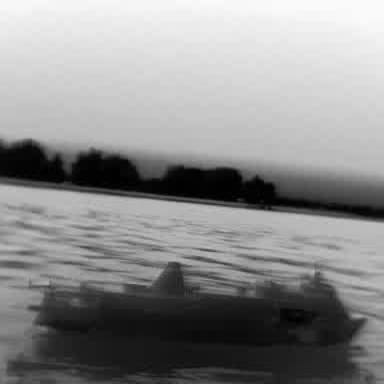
There is a container_ship in the infrared image.